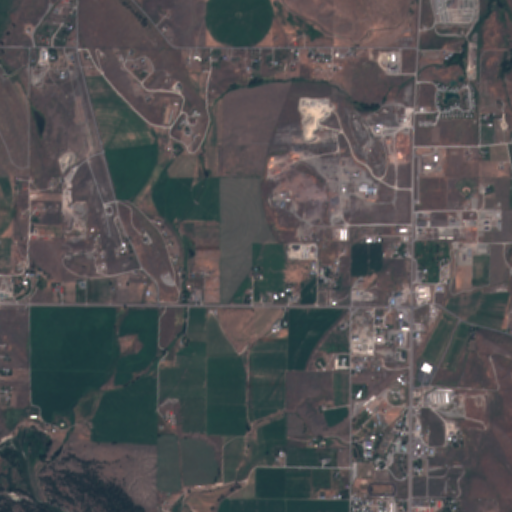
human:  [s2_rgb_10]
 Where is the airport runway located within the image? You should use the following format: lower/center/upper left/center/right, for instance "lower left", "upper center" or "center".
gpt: The airport runway is located in the upper left of the image.
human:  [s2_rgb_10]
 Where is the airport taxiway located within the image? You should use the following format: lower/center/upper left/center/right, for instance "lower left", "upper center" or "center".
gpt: The airport taxiway is located in the upper left of the image.
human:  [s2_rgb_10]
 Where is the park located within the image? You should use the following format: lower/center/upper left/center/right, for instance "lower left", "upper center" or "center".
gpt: The park is located in the center right of the image.
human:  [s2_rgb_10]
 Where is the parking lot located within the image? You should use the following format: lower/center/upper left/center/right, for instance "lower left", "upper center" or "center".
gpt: The parking lot is located in the lower right of the image.
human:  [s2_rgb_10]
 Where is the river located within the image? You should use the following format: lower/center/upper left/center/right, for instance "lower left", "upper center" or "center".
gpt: The river is located in the lower of the image.
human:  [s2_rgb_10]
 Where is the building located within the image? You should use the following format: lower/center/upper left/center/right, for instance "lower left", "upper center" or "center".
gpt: There is no building in the image.